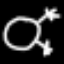
Label: frog